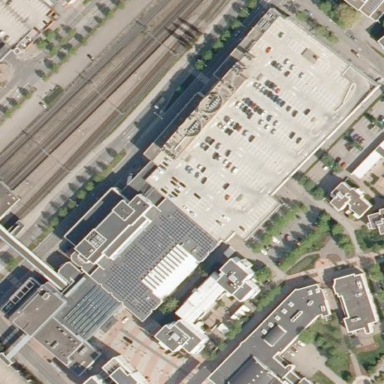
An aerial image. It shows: Retail building in mall.